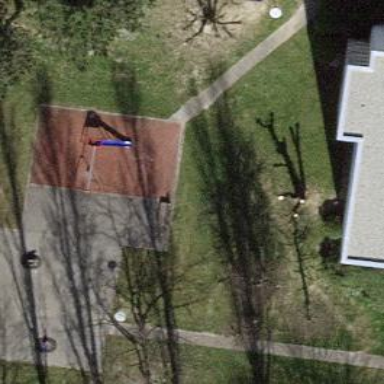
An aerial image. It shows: Playground area for leisure activities on the land.